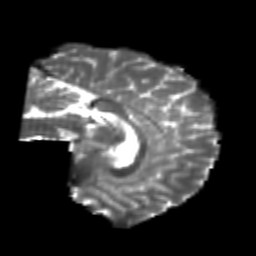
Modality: T2w
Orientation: sagittal
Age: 20
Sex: female
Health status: healthy
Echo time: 0.074 s